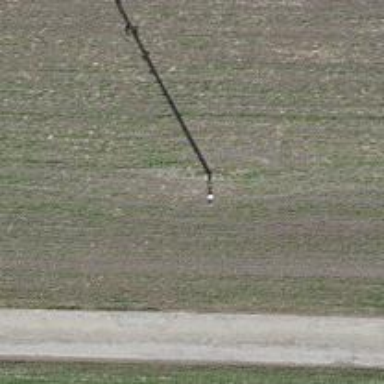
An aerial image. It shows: Power pole.